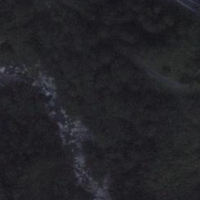
EUNIS habitat code: 43
Species observed at this site:
Artemisia vulgaris